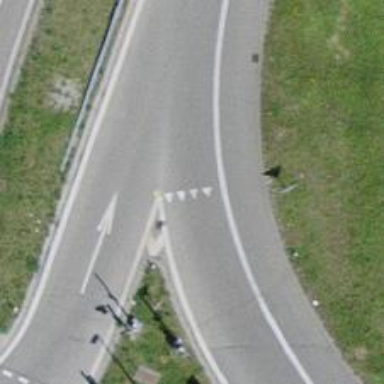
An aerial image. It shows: Road with "give way" sign.